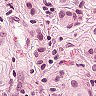
Metastatic tissue present: yes